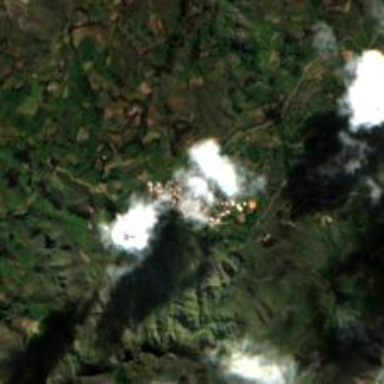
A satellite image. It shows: Village.